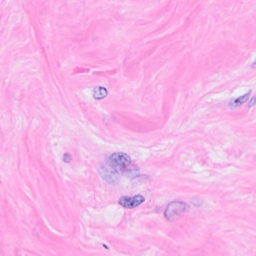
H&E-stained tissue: Breast